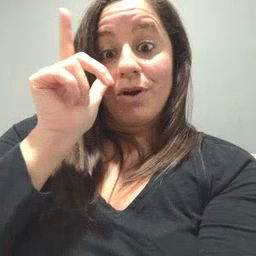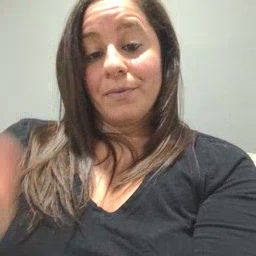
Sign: awake